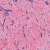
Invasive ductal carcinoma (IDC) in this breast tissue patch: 1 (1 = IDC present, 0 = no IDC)